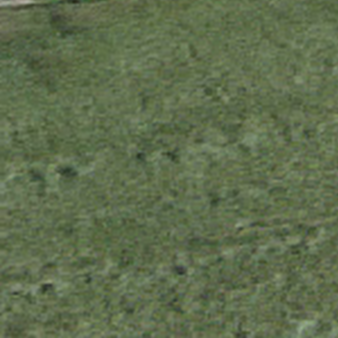
Label: other